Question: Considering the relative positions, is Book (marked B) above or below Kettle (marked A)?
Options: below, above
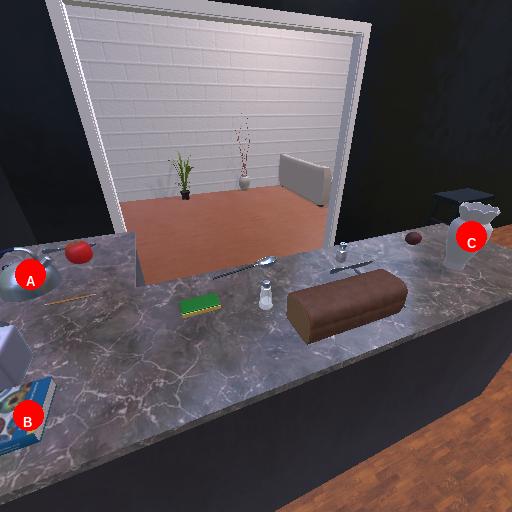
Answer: below